Question: Sometimes in my web applications I used to get this sort of error, I have no clue why is it coming however if I refresh the page few times the page is loading normally.

I am using .net framework 2.0 and visual web developer 2005.
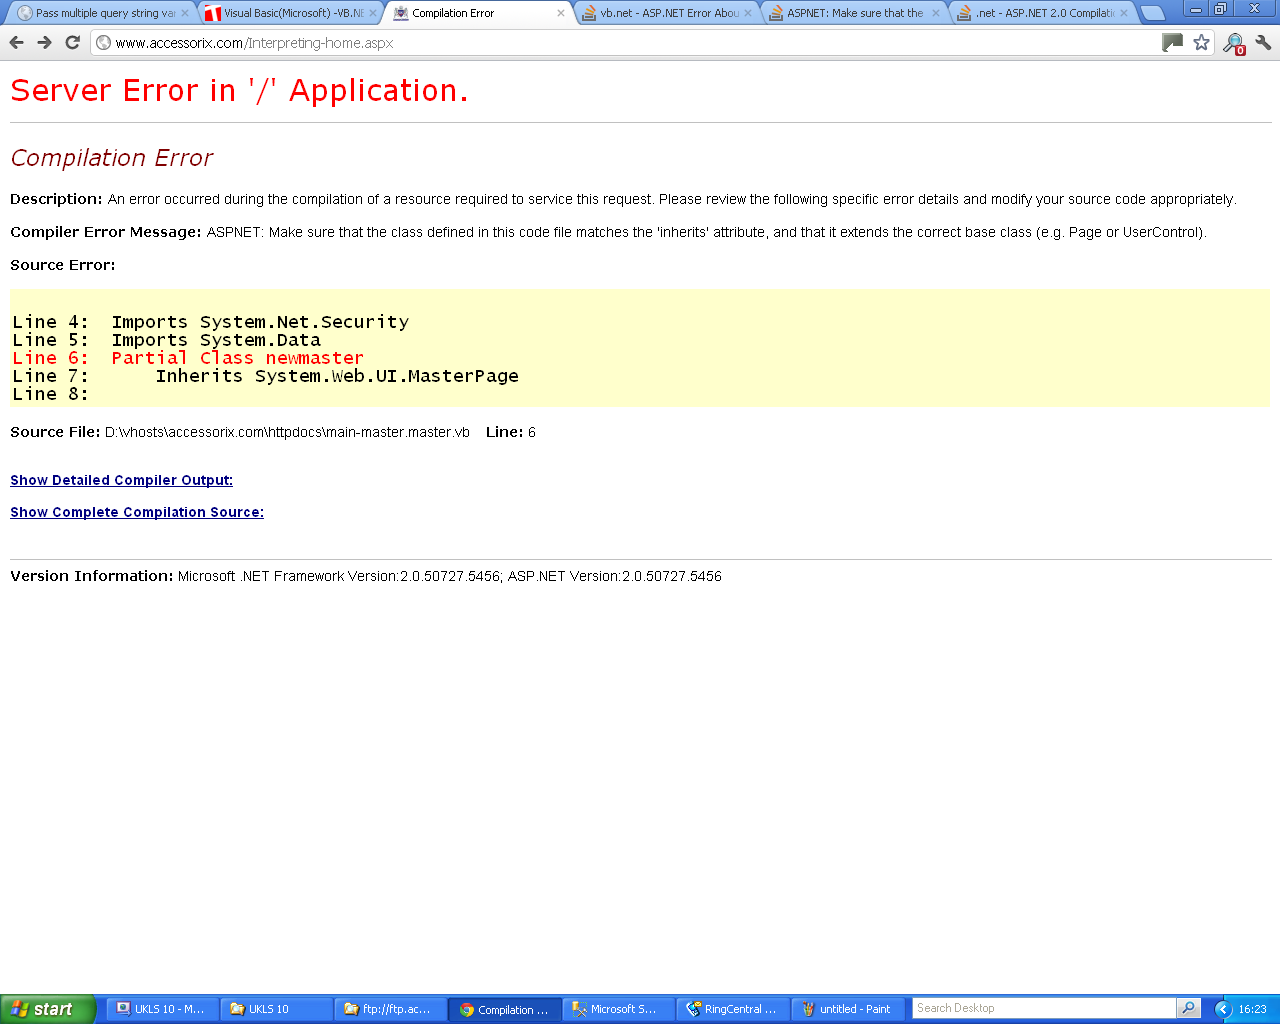
Answer: I have only ever seen this error message when the class that is contained in your file is diffrent from the class being called in the HTML page
For example at the top of your html page there will be a line of code that goes something like this:'<%@ Page Language="C#" AutoEventWireup="true" CodeFile="@whereyourcodeis.aspx.cs" Inherits="@ClassName" Title="whatever" %>'
and in your whereyourcodeis.aspx.cs file there should be a constructor method that has the same name as the inherits line in your html. ie 'Class ClassName{ rest of your code}'
If for some reason these two names do not match you get the error you have, hope this can shine some light on where your code is going wrong